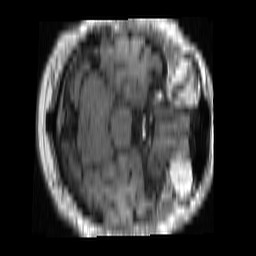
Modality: FLAIR
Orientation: axial
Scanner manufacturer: ge
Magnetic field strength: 1.5 T
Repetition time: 2.631 s
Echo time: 0.008632 s